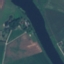
Land use / land cover class: River